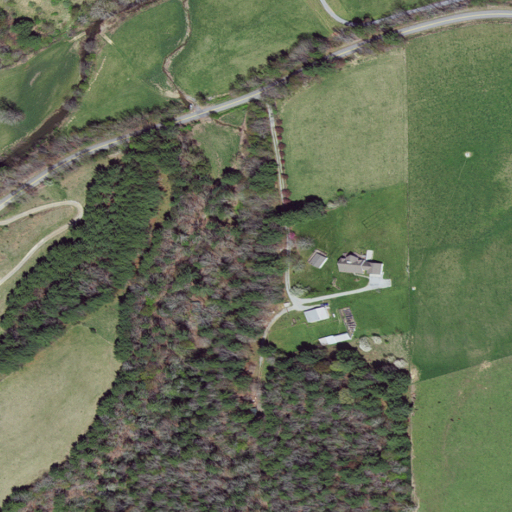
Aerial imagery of valley in Virginia named Joe Graham Hollow containing pasture, mixed forest, open development, evergreen forest, shrub, low intensity development, medium intensity development, and deciduous forest